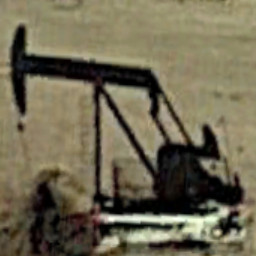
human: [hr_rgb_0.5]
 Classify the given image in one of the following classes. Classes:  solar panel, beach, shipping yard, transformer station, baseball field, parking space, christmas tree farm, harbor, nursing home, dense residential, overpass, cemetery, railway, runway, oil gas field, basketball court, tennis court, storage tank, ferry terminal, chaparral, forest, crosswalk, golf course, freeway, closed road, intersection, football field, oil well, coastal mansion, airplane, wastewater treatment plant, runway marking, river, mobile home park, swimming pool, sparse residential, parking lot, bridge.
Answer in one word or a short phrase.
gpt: oil well